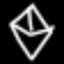
Label: diamond